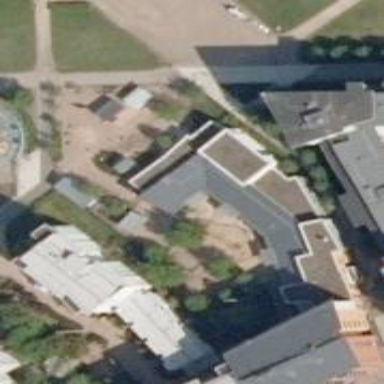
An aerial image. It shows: Kindergarten.